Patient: sex F, age 41
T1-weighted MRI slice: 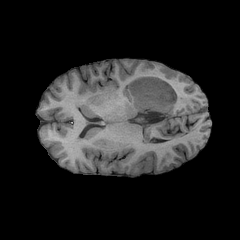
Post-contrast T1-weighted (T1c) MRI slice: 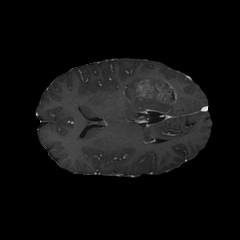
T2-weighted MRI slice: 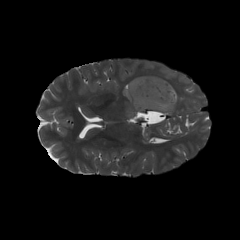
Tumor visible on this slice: yes
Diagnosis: Glioblastoma, IDH-wildtype
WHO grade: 4